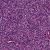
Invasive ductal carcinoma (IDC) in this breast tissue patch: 1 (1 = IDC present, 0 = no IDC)